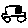
Label: car